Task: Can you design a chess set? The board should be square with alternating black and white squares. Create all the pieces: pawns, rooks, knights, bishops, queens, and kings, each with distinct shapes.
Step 4856:
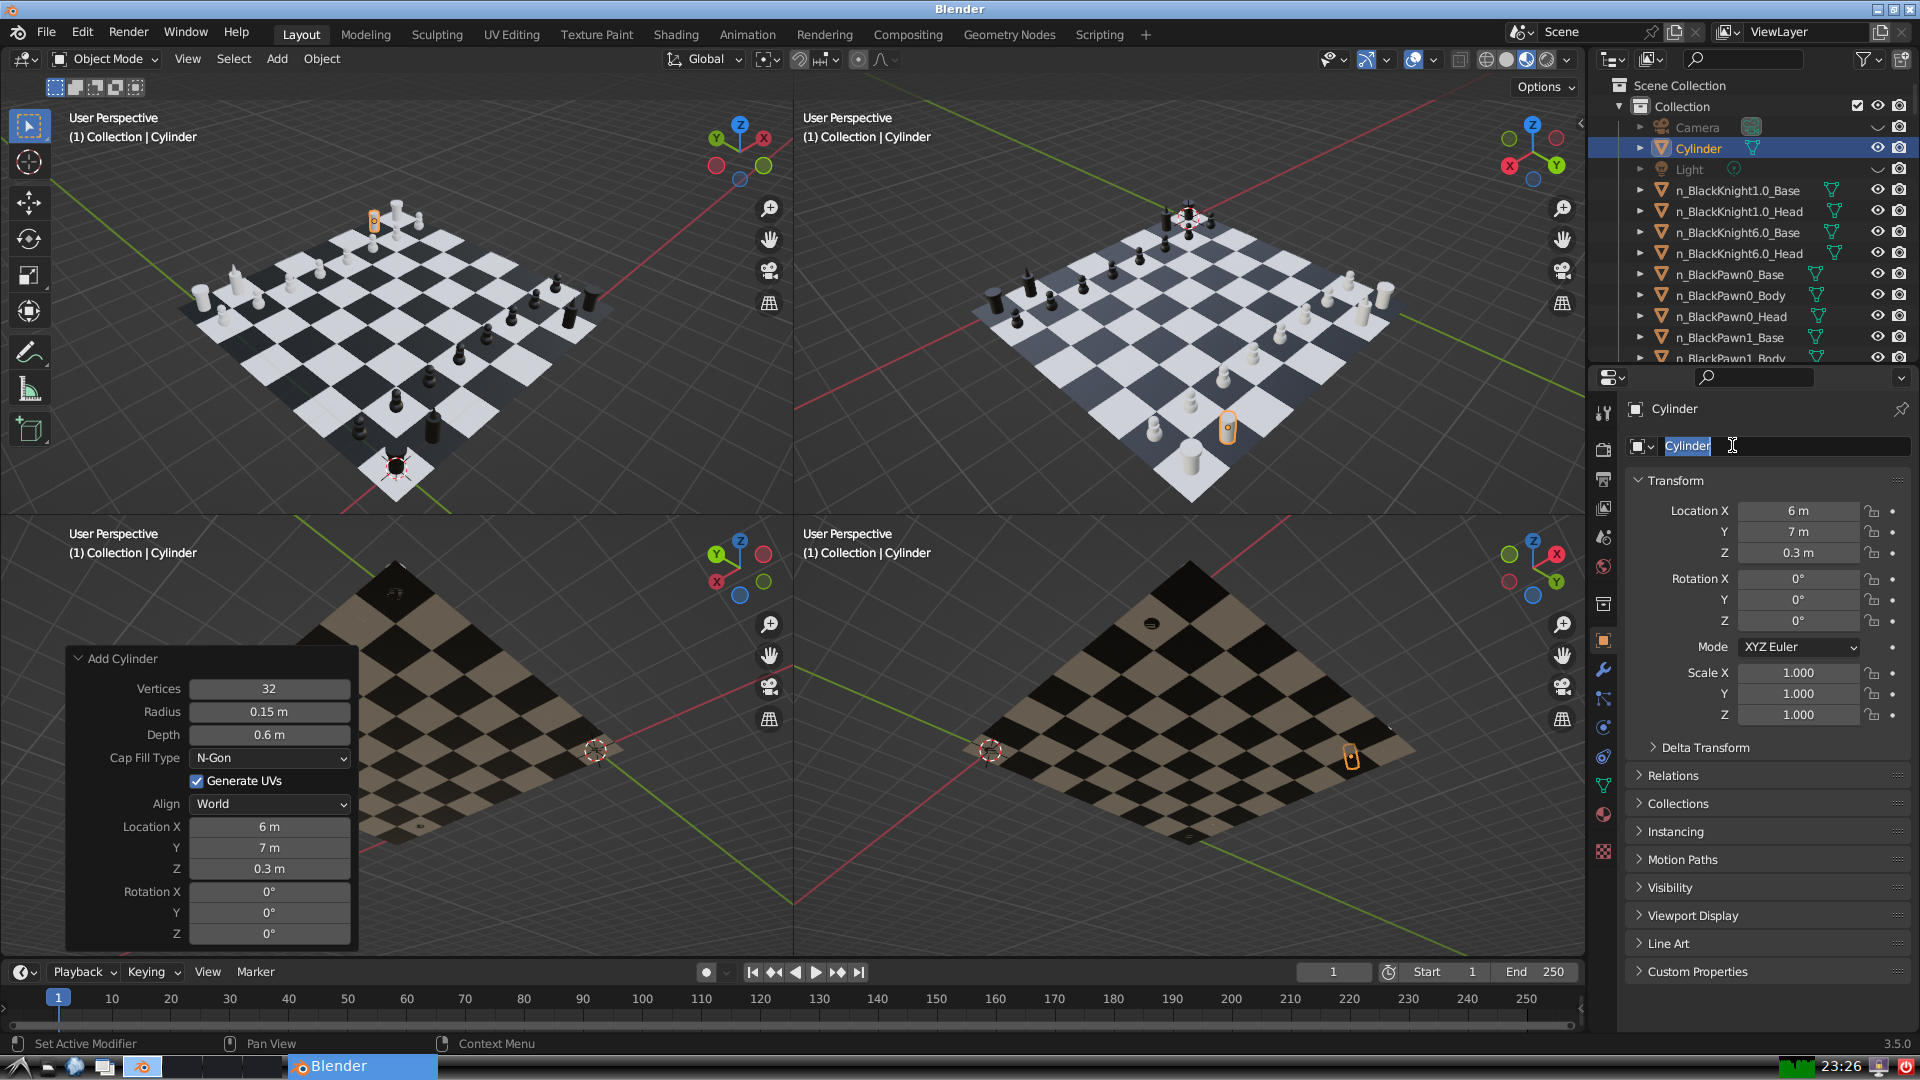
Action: input_text: n_WhiteKnight6.0_Base